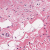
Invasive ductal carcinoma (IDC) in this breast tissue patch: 1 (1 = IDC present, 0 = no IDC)